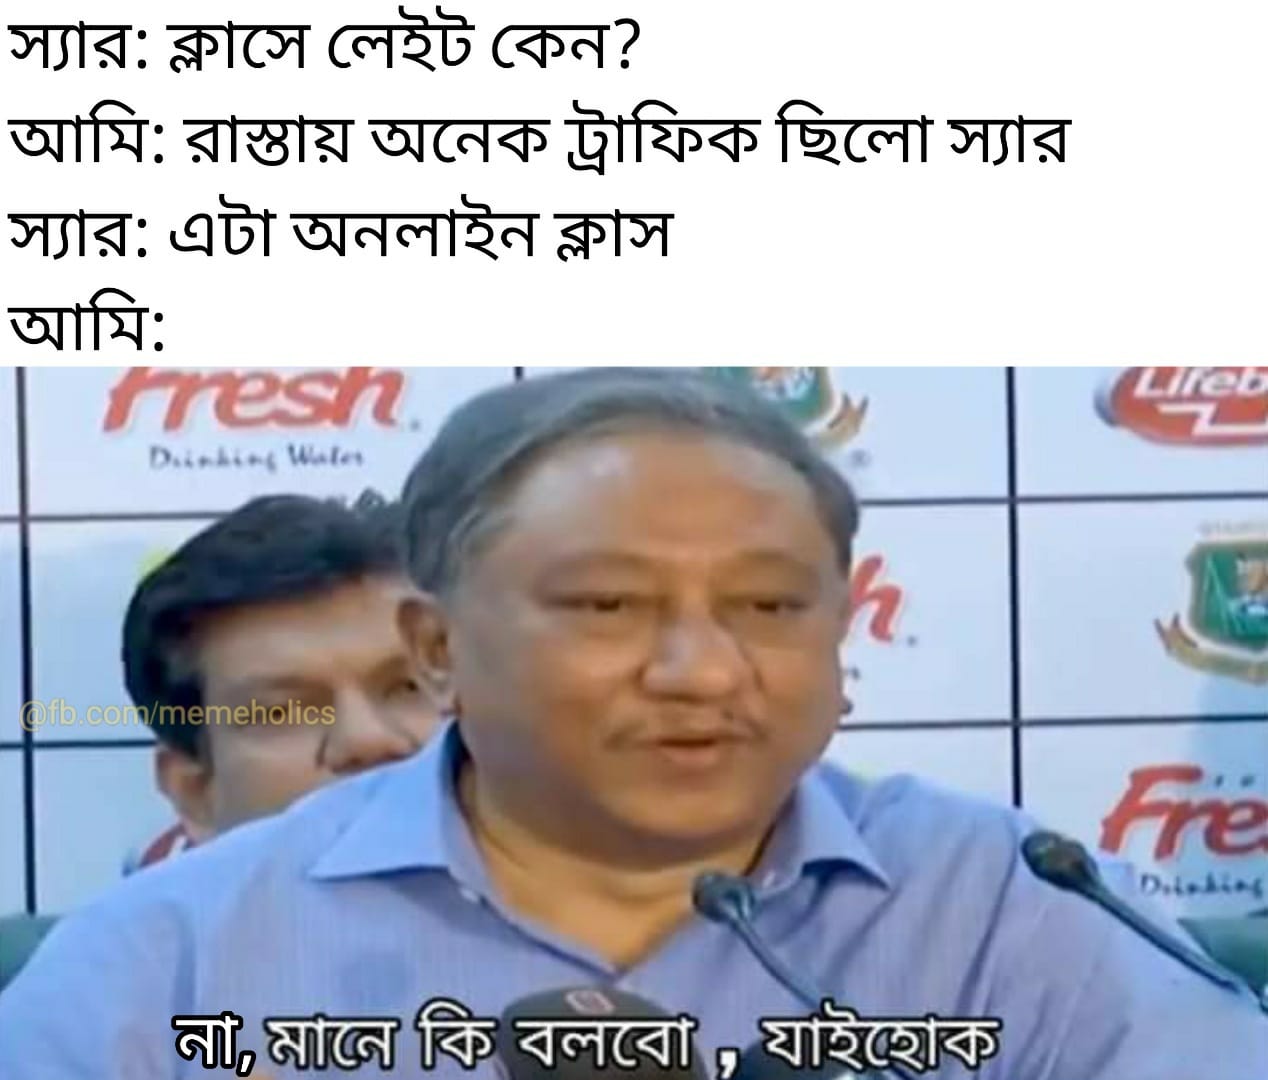
Caption: স্যার :   ক্লাসে লেইট কেন ?     আমি: রাস্তায় অনেক ট্রাফিক ছিলো স্যার:    এটা অনলাইন ক্লাস    আমি:    না, মানে কি বলবো , যাইহোক
Label: non-hate